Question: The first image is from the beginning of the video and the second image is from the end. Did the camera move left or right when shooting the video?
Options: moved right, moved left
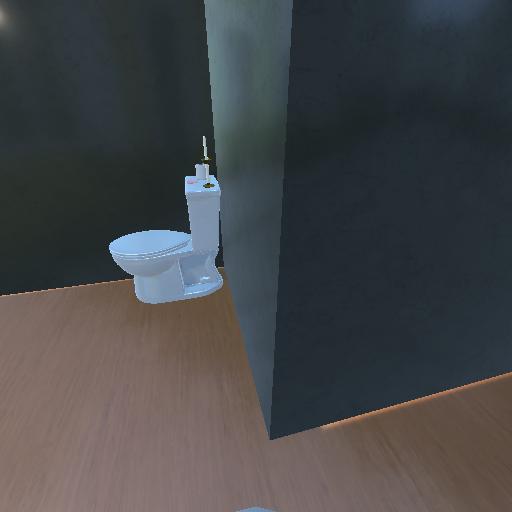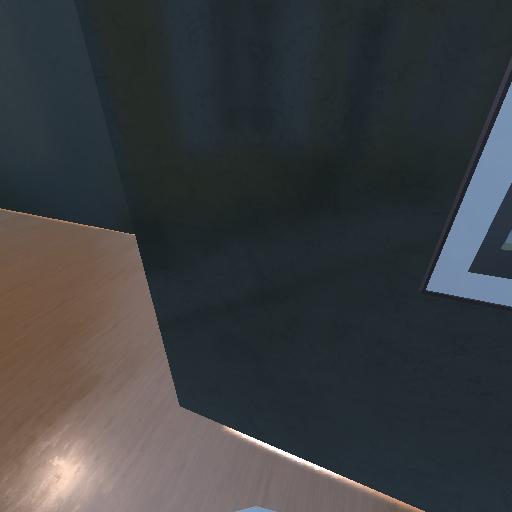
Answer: moved right